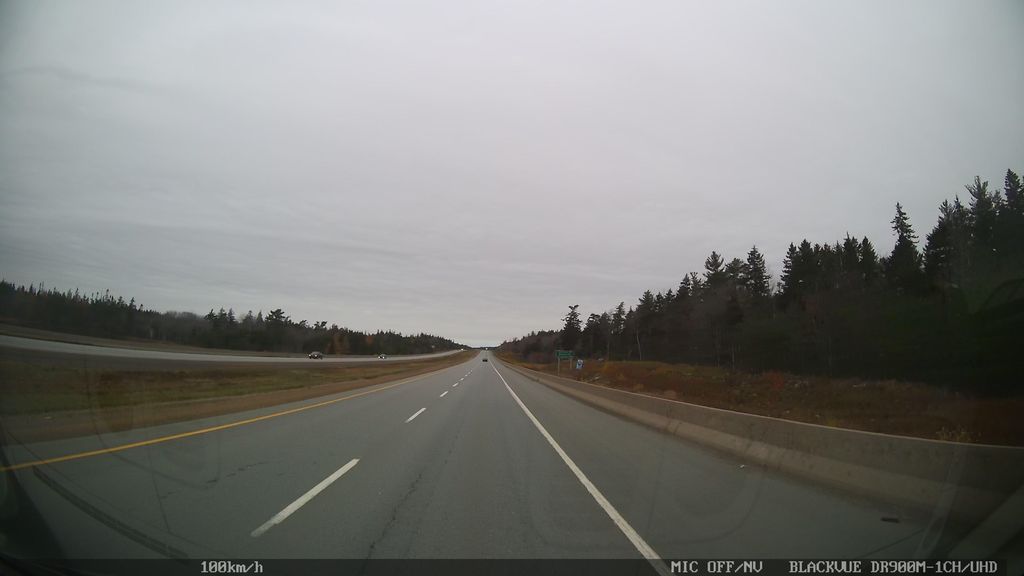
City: halifax